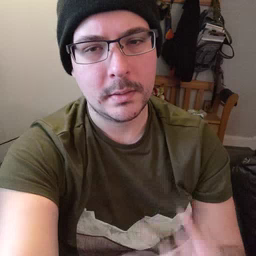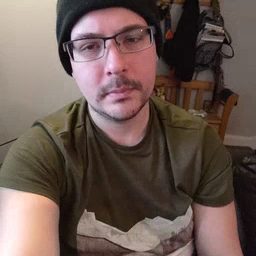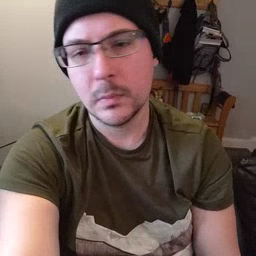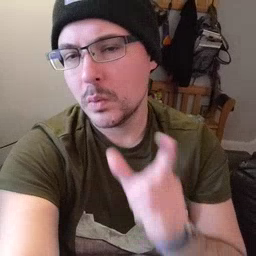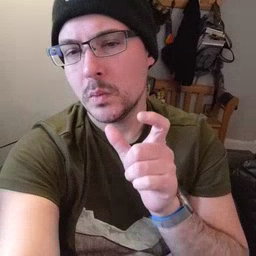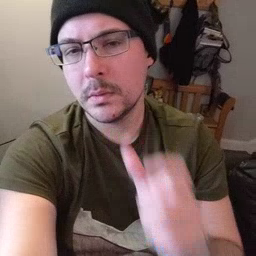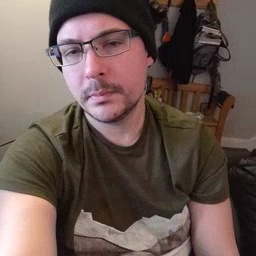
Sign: who